Field crop: maize
Growth stage: 2
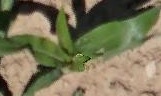
Species: maize